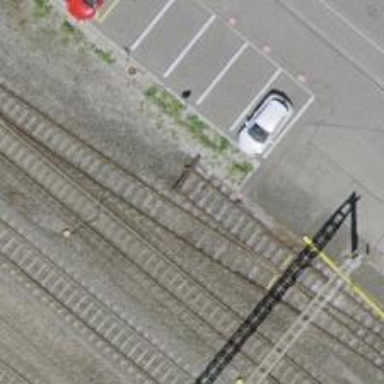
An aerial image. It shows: Single-track spur railway line.